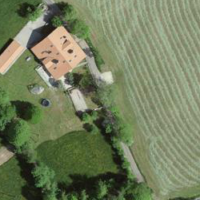
EUNIS habitat code: 52
Species observed at this site:
Allium ursinum